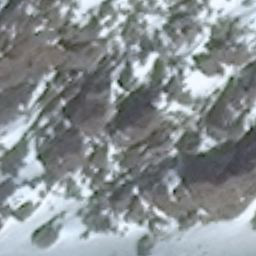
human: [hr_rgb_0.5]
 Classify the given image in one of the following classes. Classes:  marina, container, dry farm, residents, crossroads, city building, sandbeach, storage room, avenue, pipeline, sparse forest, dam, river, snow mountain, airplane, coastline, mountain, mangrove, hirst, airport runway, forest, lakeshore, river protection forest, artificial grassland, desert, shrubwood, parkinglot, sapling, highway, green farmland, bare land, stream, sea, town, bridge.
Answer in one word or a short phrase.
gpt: snow mountain